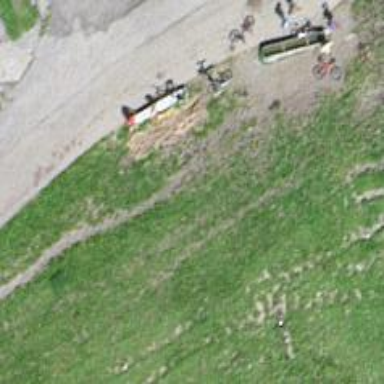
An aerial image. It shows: Bench.